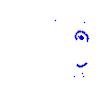
Particle: pion